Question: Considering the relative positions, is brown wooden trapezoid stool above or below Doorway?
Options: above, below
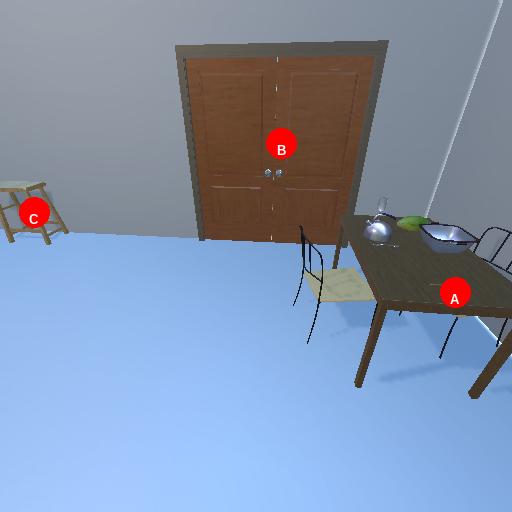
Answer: above